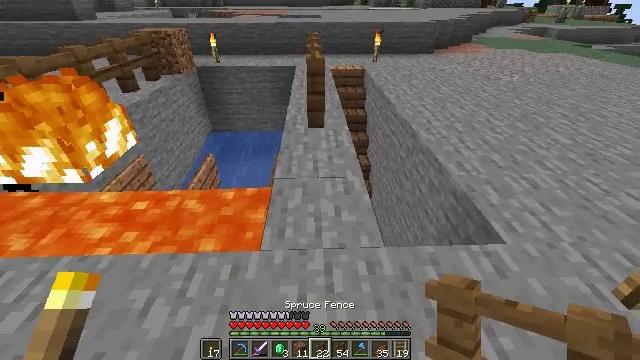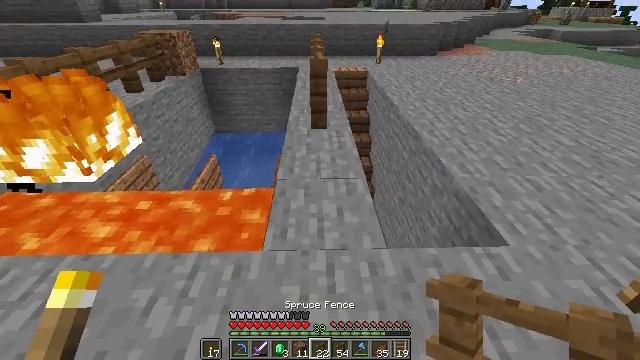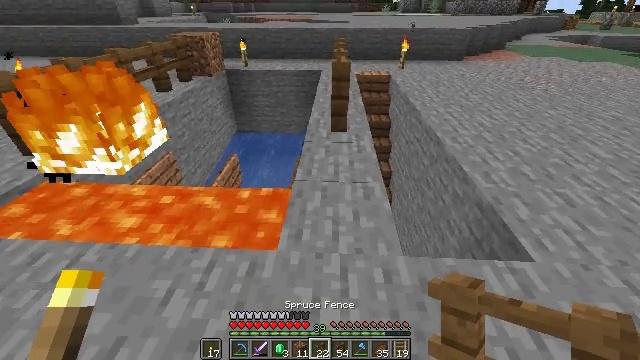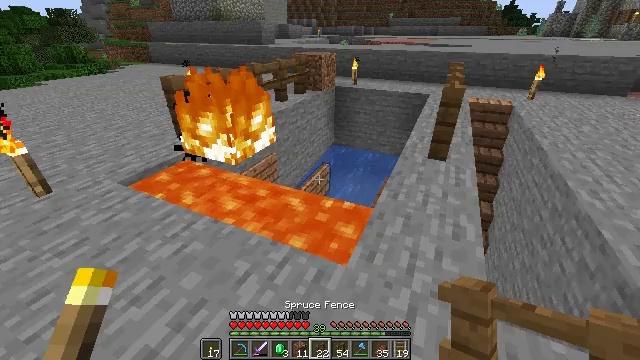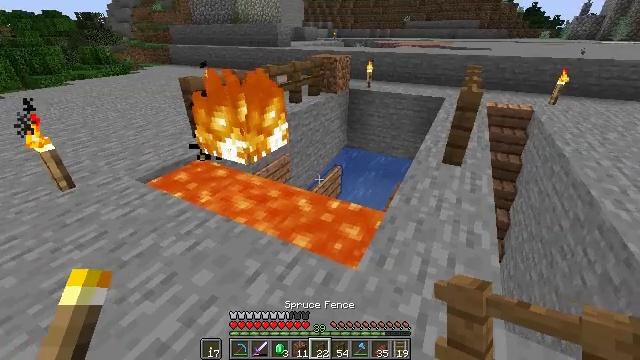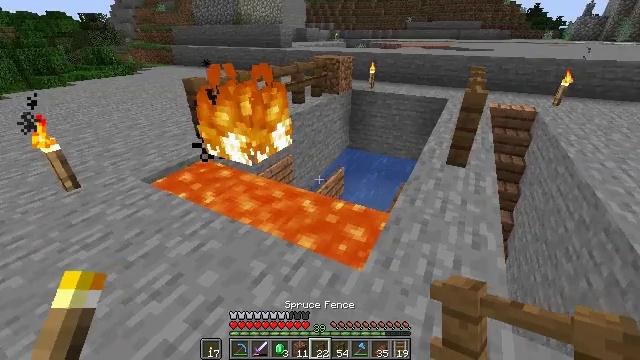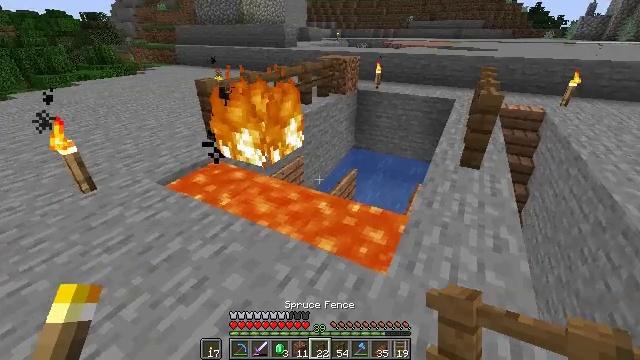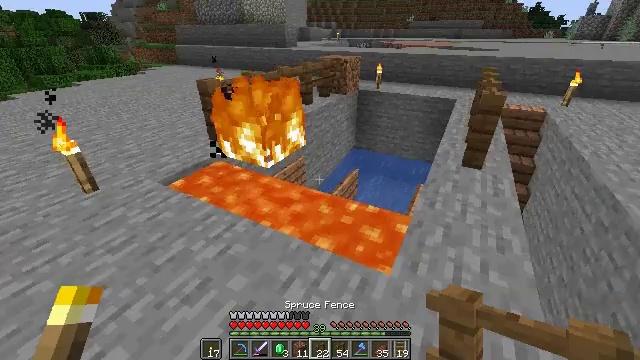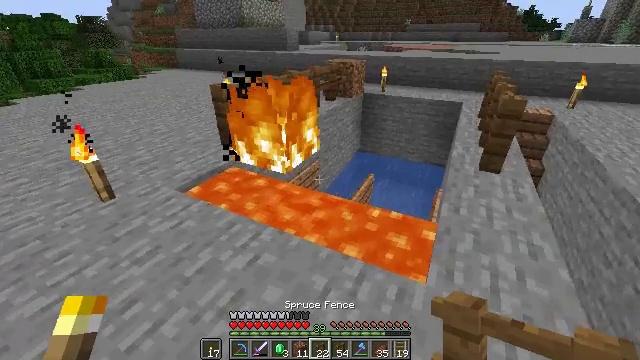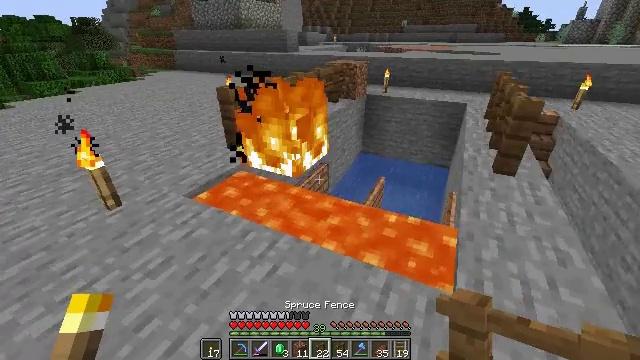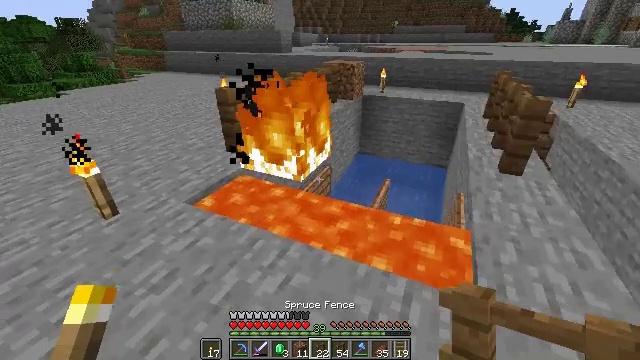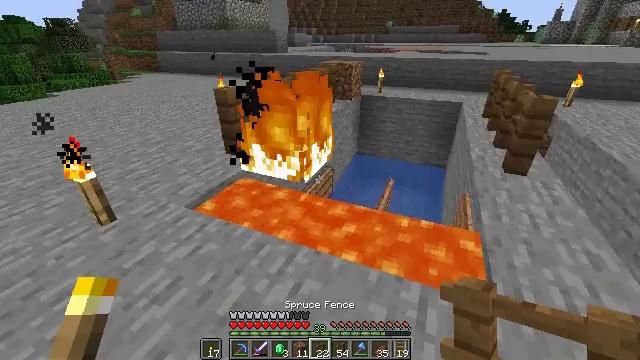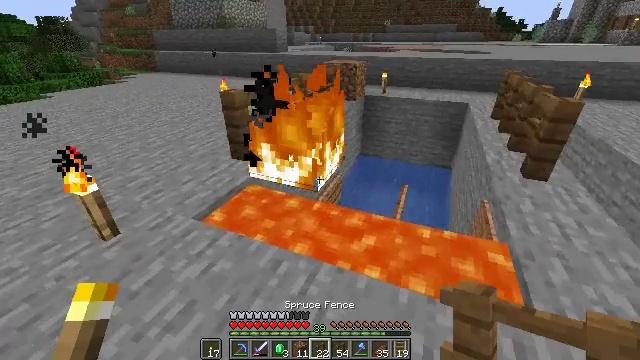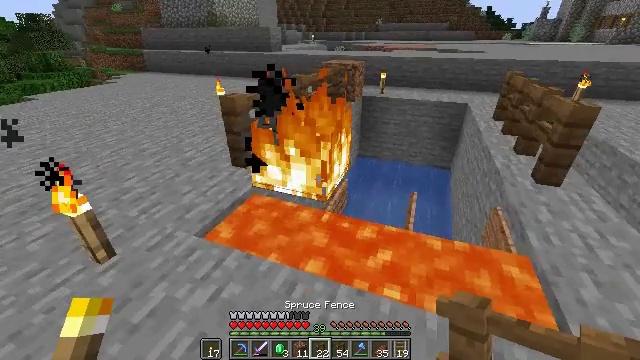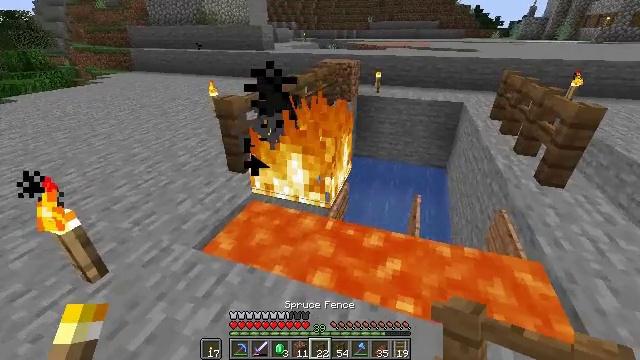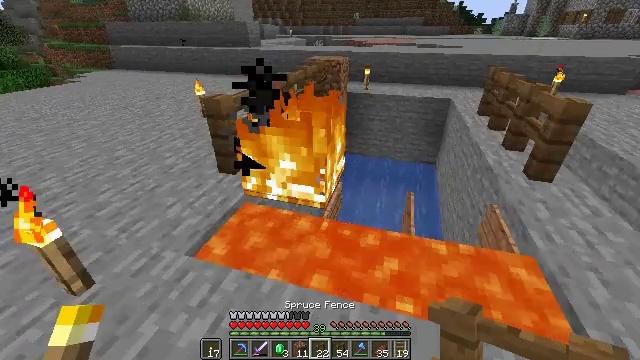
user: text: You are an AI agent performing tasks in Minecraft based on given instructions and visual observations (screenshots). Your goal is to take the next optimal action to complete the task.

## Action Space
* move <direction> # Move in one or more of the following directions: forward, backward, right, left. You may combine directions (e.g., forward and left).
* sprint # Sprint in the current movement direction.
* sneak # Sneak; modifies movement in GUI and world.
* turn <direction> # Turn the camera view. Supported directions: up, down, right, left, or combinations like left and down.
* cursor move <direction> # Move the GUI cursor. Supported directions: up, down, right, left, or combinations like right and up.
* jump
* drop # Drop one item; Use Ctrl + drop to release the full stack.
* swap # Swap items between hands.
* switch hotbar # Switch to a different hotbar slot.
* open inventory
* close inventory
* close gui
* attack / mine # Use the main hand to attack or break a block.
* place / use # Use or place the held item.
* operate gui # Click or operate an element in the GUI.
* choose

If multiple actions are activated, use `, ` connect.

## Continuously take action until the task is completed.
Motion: motion action
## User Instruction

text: Put out the fire.
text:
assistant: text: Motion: no_op
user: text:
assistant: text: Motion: turn left
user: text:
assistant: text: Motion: turn left and up
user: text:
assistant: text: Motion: turn left
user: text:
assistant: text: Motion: move left
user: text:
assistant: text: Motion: move left
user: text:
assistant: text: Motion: move left
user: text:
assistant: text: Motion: move forward and move left
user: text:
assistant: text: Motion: move forward and move left
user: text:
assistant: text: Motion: move forward and move left, turn right
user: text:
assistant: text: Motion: move forward and move left, turn right
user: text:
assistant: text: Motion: move forward and move left
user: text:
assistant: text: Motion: move forward and move left, turn right
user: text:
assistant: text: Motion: move forward and move left, turn right
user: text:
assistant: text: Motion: move forward and move left, turn right
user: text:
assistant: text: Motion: move forward and move left, turn right
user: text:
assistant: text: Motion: move forward and move left, turn right
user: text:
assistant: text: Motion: move forward and move left, turn right and down
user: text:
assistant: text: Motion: move left, turn right and down
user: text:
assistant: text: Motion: turn right and down
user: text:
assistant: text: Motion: turn down
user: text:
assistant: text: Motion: no_op
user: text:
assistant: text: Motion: no_op
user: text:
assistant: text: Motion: turn down
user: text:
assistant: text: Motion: turn down
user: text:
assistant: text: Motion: no_op
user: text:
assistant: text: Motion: no_op
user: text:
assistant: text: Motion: no_op
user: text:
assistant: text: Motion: no_op
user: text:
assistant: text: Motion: no_op